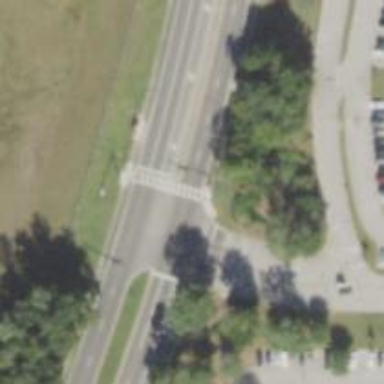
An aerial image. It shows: Unclassified road with sidewalk on the left.